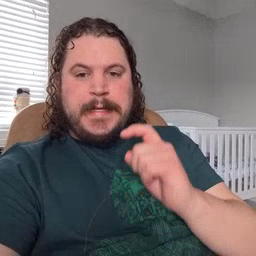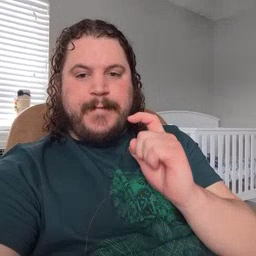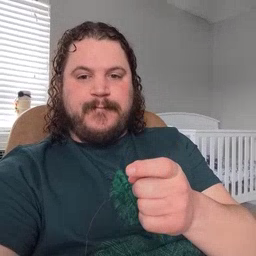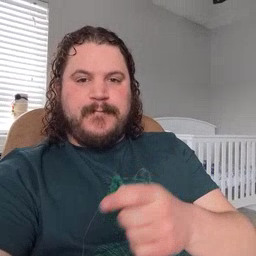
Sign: gift